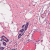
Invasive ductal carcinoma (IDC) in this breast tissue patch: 0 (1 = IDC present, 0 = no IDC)